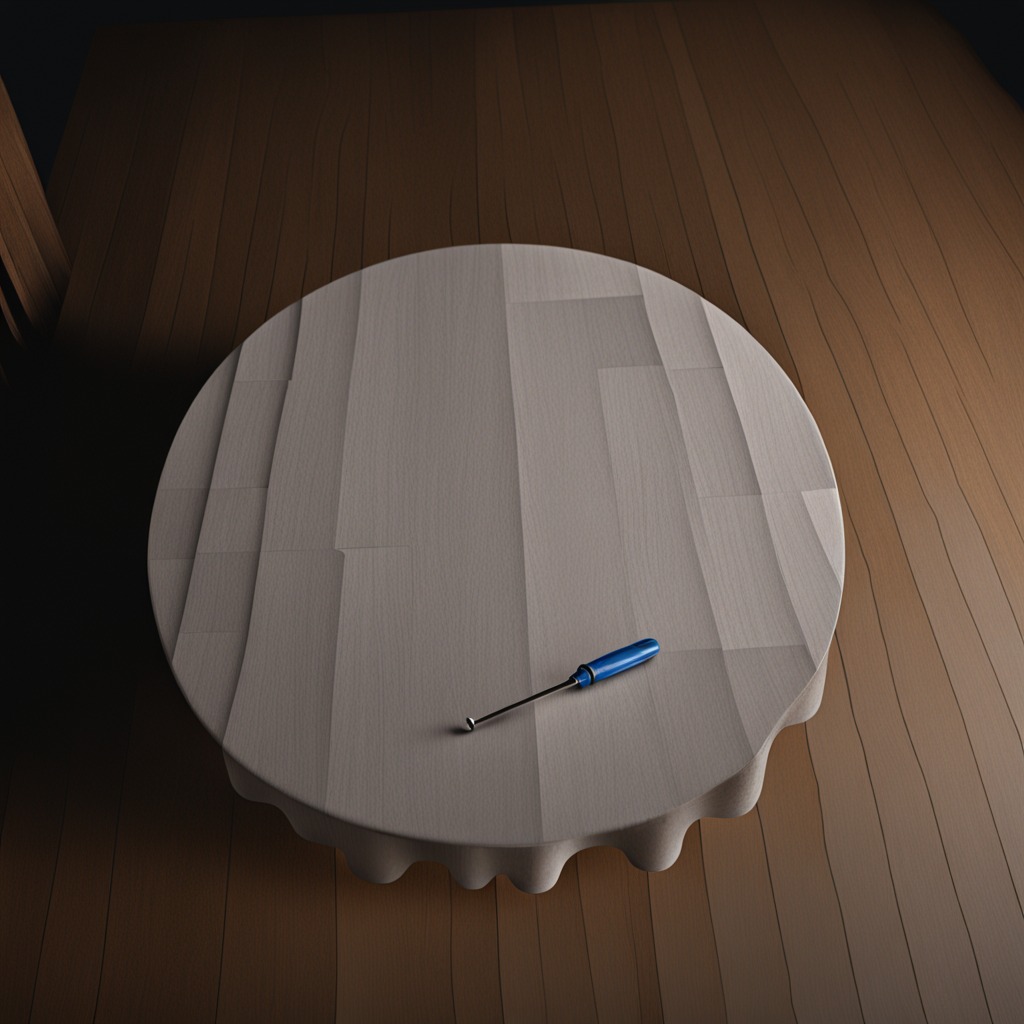
A screwdriver lies on a wooden table inside a workshop at night.